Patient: sex F, age 65
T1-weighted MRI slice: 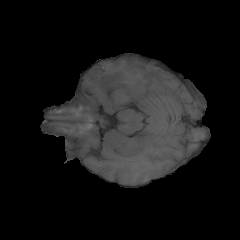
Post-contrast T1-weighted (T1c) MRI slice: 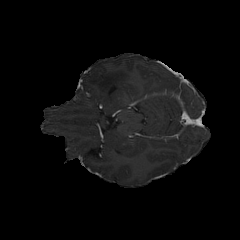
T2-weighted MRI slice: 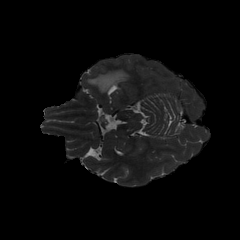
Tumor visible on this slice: yes
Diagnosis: Glioblastoma, IDH-wildtype
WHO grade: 4